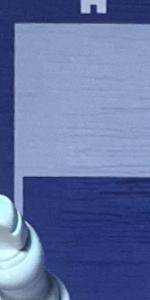
Label: Empty